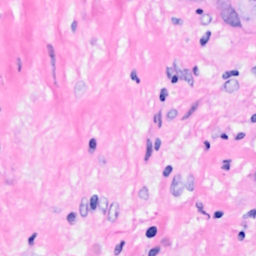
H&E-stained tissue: Breast